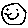
Label: smiley face